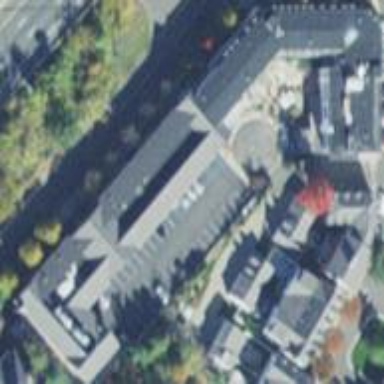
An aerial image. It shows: Part of building is shown in the image.